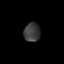
Tissue: lung
Cell type: Others
Senescence score: 0.2089
Nuclear area (px): 299
Mean DAPI intensity: 60.02